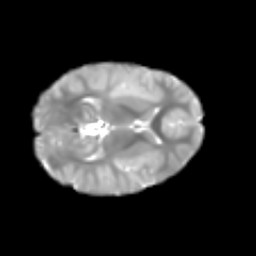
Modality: T2w
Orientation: axial
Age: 6
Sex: male
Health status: healthy